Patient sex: M
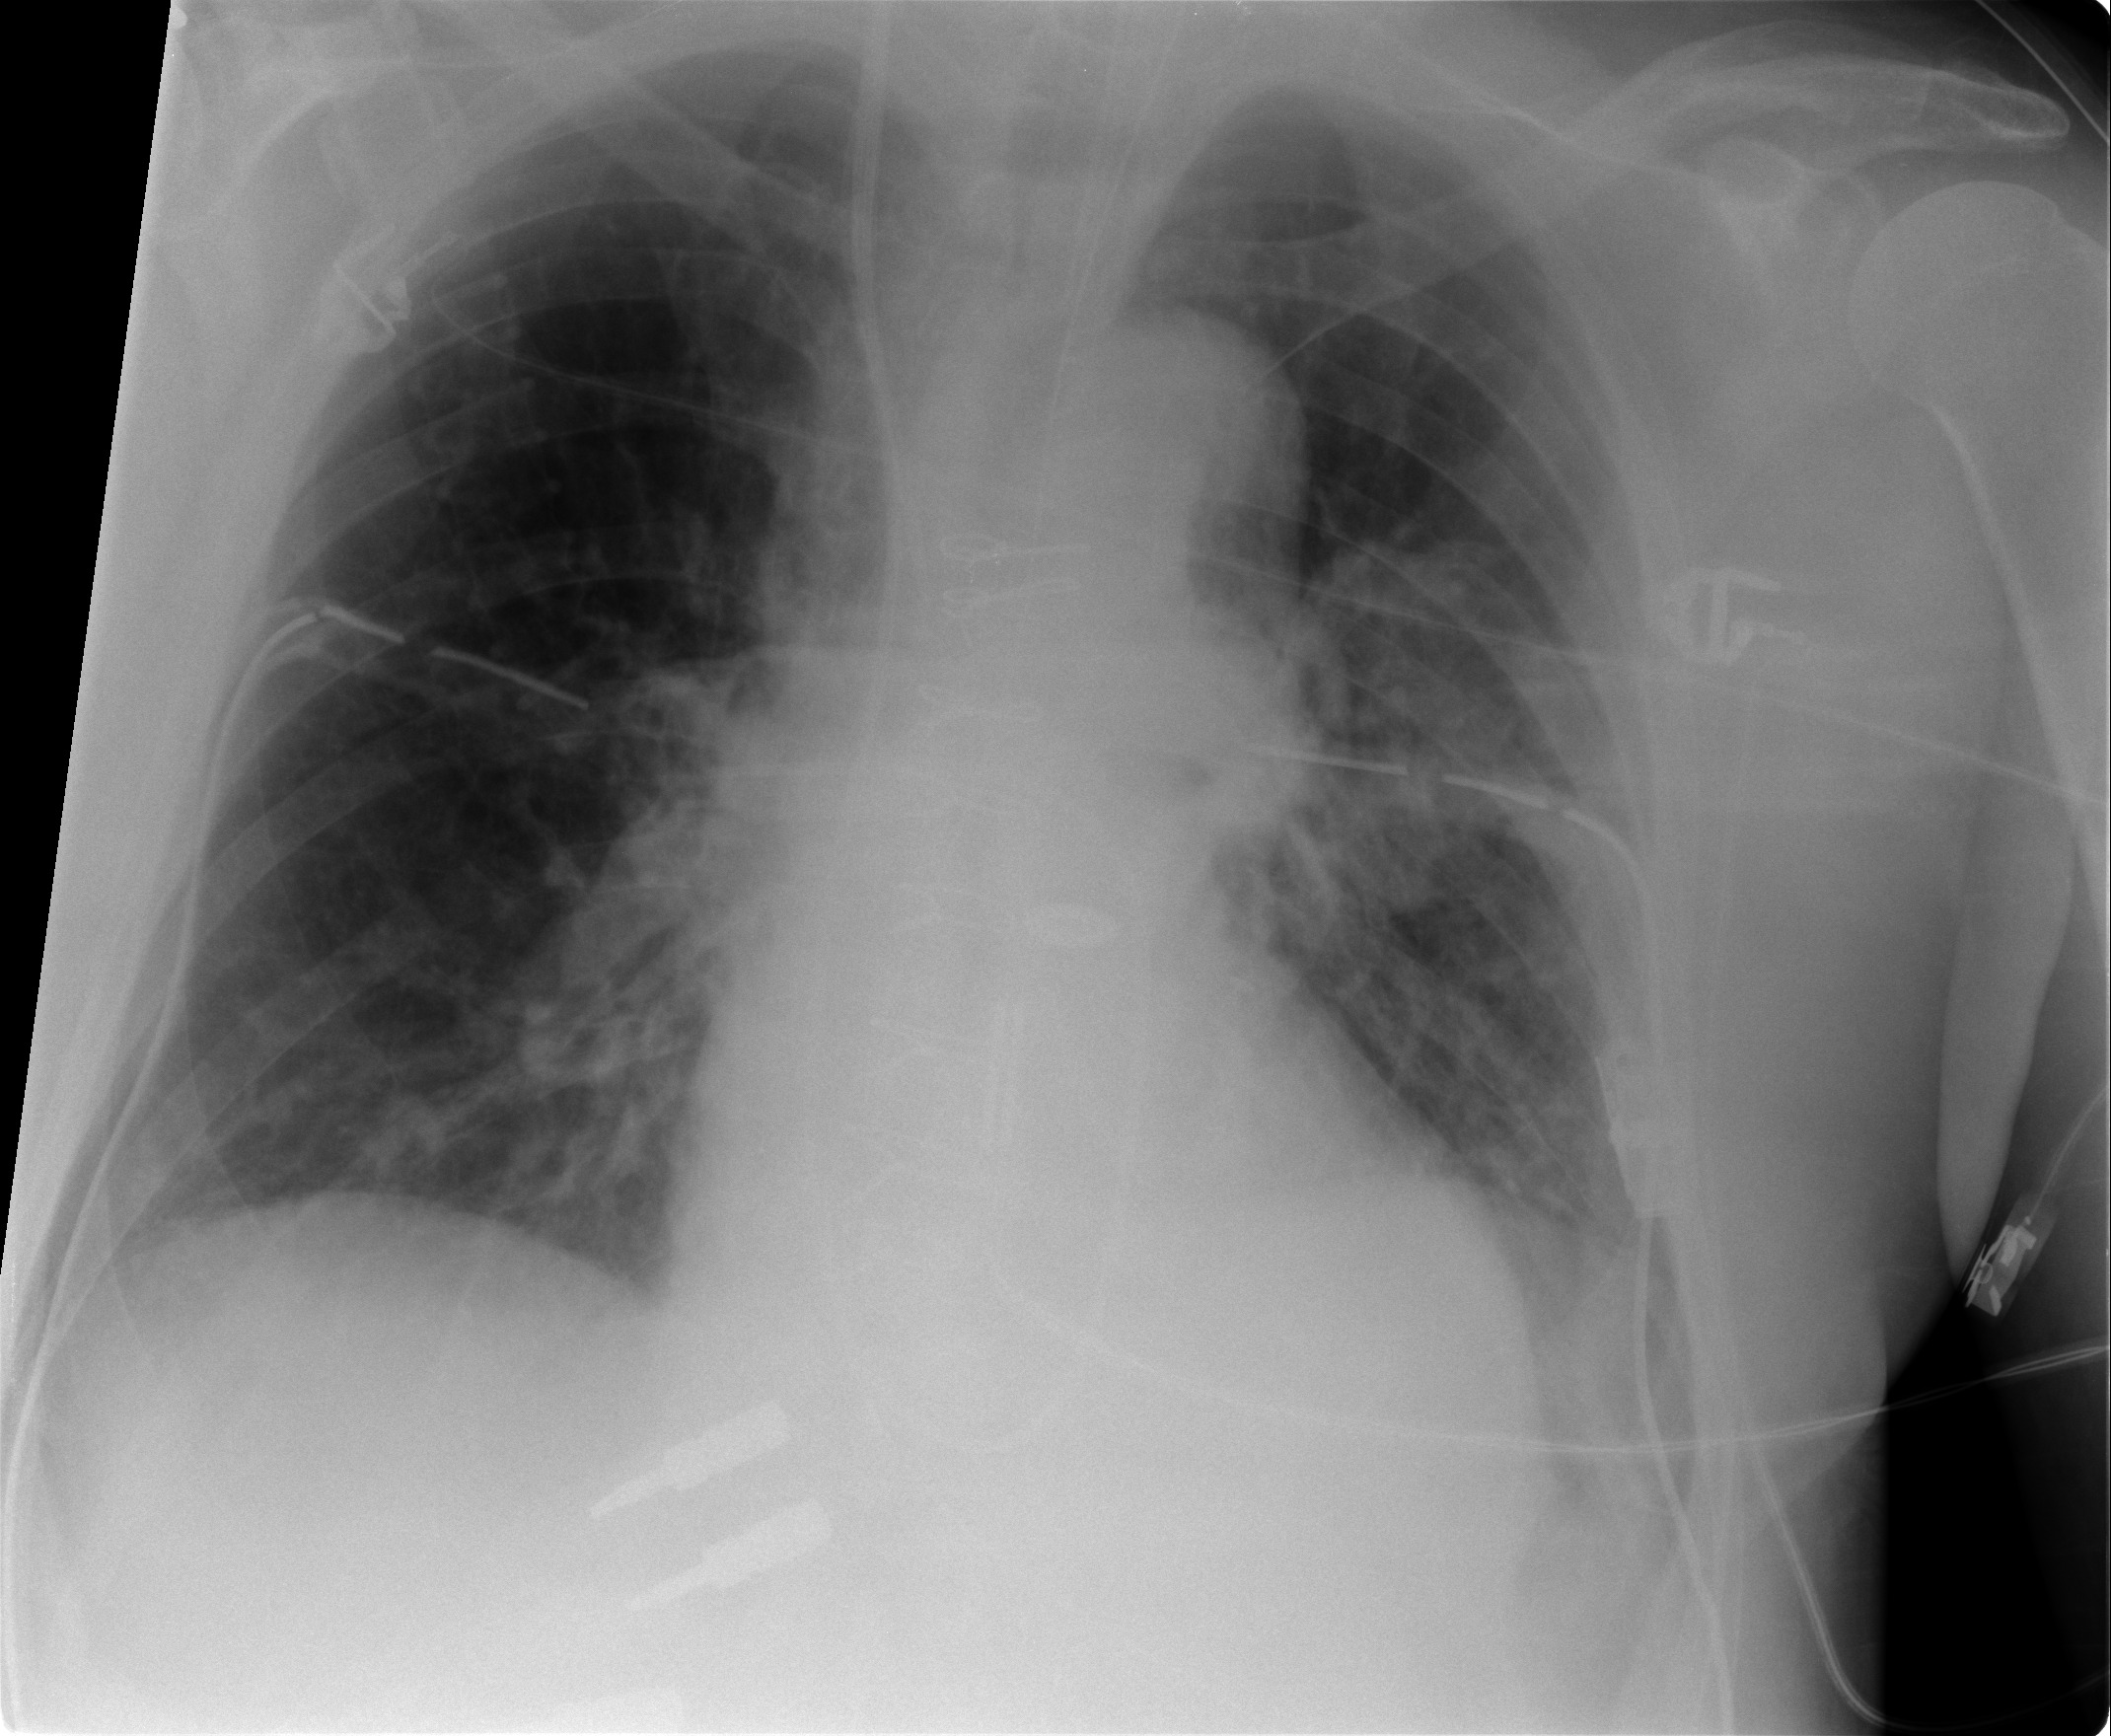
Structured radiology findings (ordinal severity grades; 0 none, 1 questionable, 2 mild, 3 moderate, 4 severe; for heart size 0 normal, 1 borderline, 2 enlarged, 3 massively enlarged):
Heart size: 0
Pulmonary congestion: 2
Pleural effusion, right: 0
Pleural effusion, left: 0
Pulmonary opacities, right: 0
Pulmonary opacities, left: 0
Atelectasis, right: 2
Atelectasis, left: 2